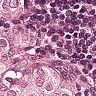
Metastatic tissue present: yes